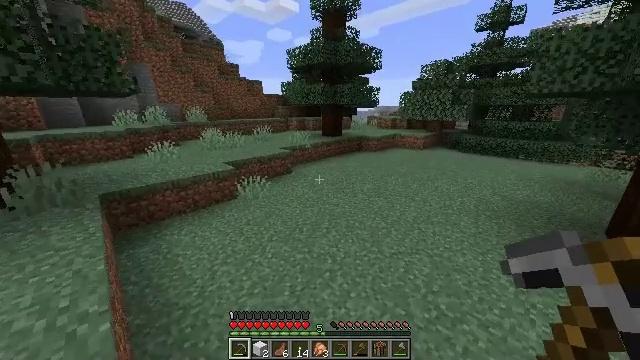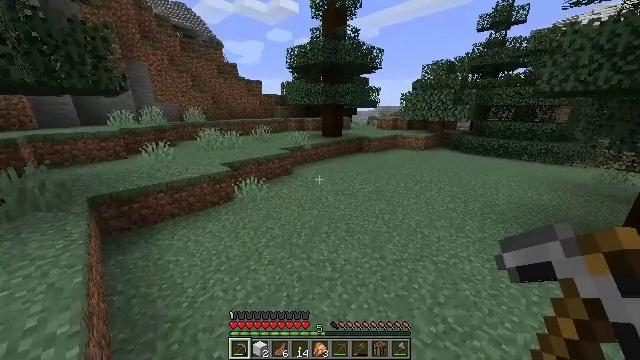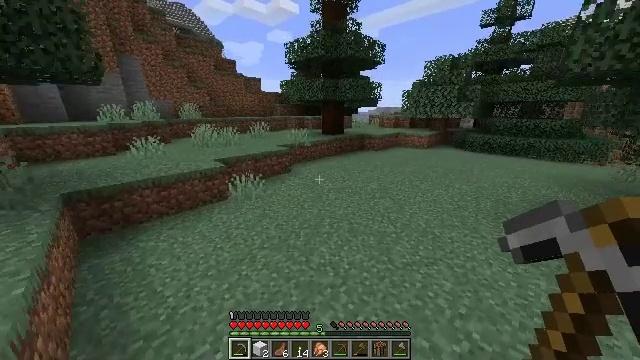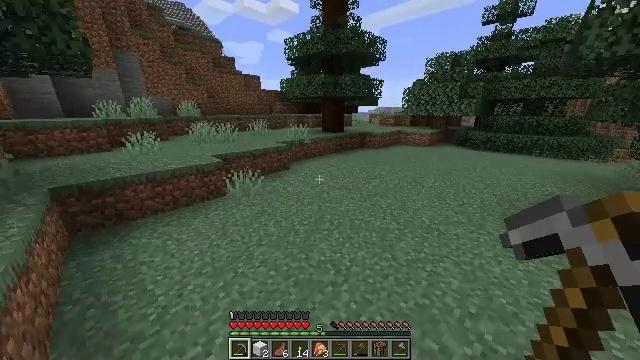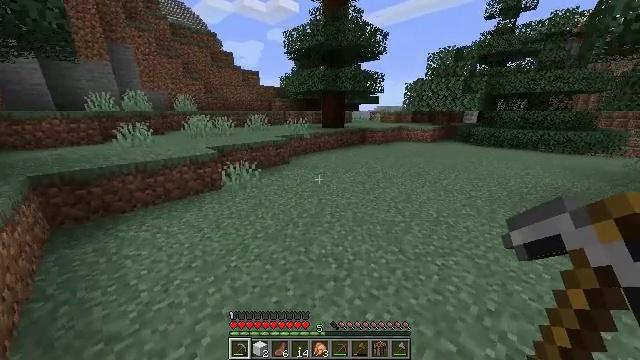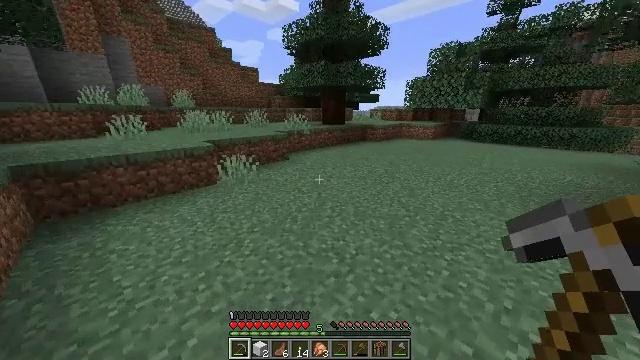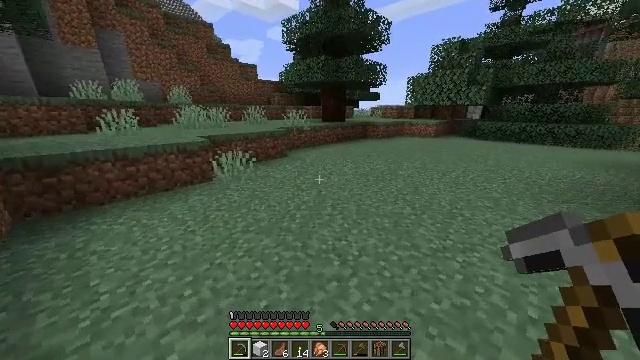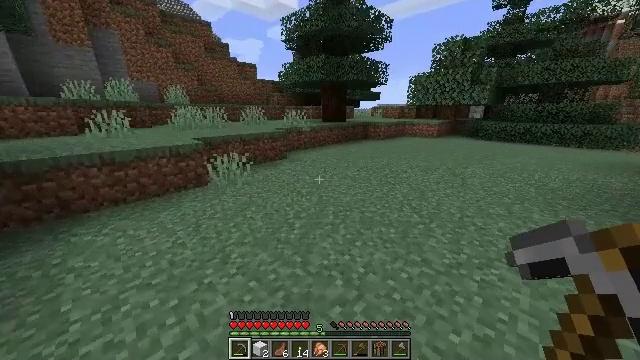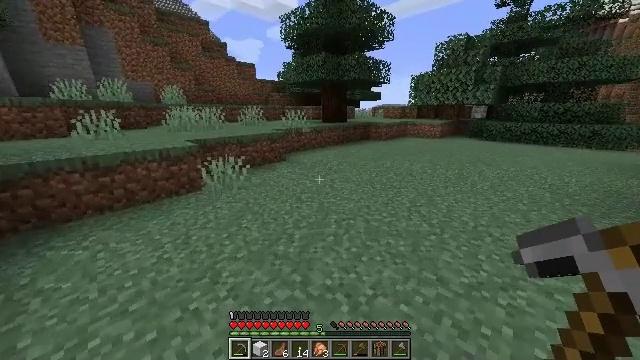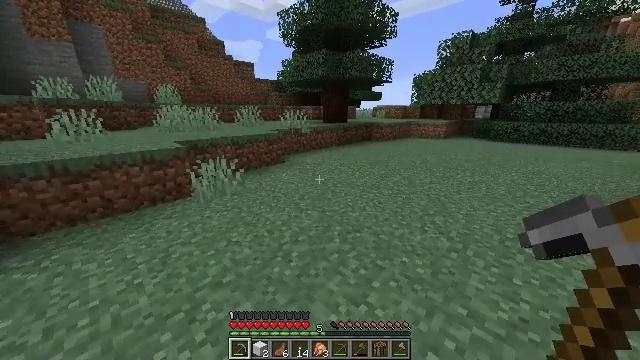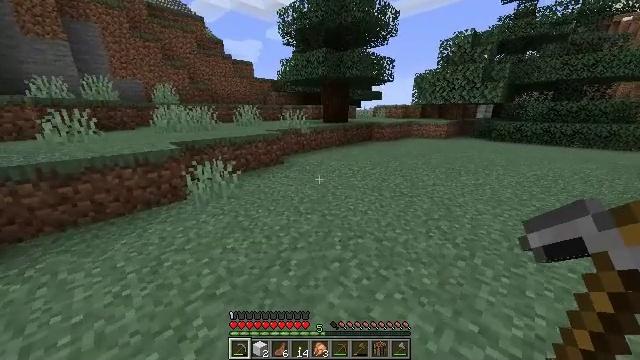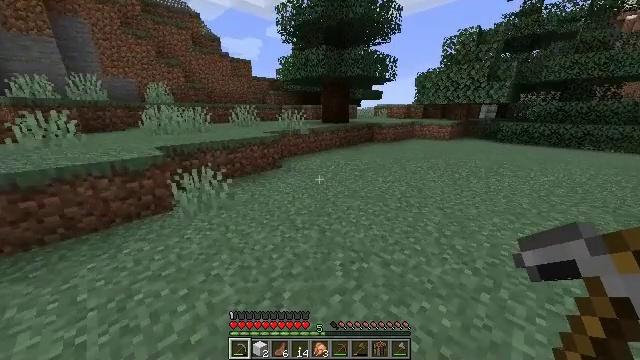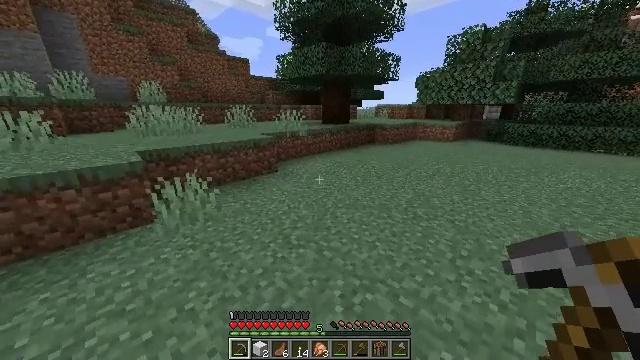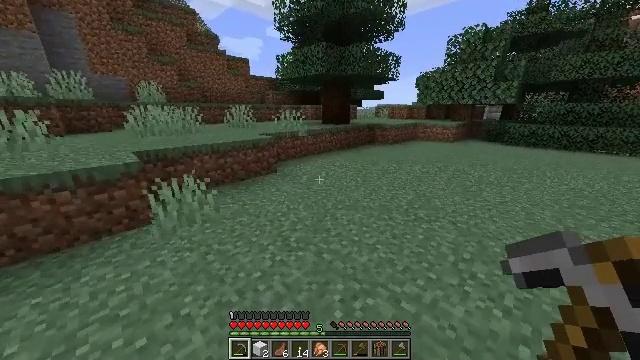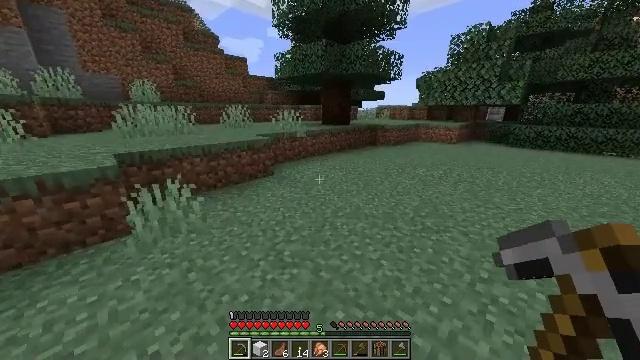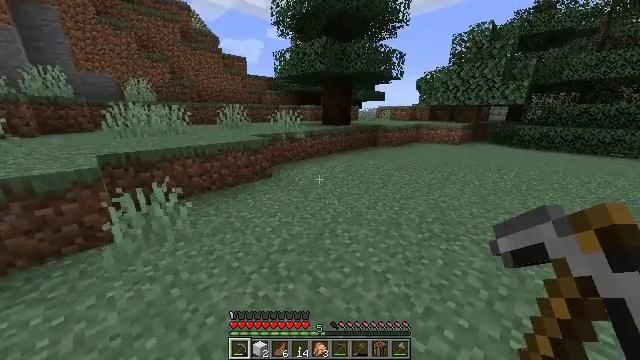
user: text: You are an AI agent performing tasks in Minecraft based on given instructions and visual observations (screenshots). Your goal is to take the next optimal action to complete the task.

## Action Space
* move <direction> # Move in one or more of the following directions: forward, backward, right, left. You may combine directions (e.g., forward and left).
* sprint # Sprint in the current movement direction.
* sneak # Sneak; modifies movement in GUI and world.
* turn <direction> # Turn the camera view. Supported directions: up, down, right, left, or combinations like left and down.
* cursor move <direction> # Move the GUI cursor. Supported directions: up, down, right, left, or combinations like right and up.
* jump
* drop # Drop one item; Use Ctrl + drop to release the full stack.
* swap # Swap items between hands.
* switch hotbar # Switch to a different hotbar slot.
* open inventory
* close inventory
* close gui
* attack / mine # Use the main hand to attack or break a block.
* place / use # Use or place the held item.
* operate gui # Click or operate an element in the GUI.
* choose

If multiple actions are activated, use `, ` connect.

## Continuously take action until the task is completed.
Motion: motion action
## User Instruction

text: Attack the pumpkin to gather it.
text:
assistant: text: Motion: move forward, sprint
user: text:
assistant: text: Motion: move forward, sprint
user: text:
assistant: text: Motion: move forward, sprint
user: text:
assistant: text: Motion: move forward, sprint
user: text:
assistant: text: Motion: move forward, sprint
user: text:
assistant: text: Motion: move forward, sprint
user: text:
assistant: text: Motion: move forward, sprint
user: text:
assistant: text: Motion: move forward, sprint
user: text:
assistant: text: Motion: move forward, sprint
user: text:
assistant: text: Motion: move forward, sprint
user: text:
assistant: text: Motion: move forward, sprint
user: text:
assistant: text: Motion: move forward, sprint
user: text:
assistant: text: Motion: move forward, sprint
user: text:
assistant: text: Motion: move forward, sprint
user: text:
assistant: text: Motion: move forward, sprint
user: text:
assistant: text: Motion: move forward, sprint
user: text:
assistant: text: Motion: move forward, sprint
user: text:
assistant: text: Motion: move forward, sprint
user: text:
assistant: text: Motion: move forward, sprint
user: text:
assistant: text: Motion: move forward, sprint
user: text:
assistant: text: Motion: move forward, sprint, turn right
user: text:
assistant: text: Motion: move forward, sprint, turn right
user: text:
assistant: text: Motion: move forward, sprint, turn right
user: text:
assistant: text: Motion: move forward, sprint
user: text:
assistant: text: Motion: move forward, sprint
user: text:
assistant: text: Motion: move forward, sprint
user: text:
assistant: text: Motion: move forward, sprint
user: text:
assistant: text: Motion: move forward, sprint
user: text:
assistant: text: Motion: move forward, sprint
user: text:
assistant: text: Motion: move forward, sprint